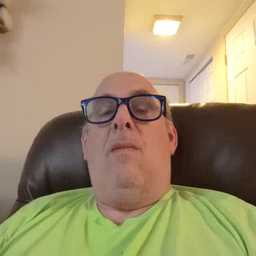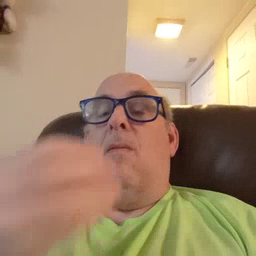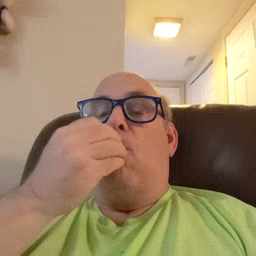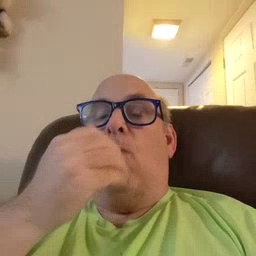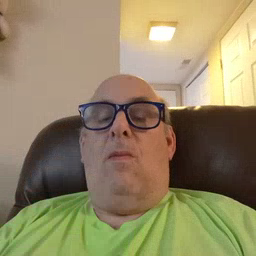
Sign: food